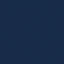
Land use / land cover: SeaLake